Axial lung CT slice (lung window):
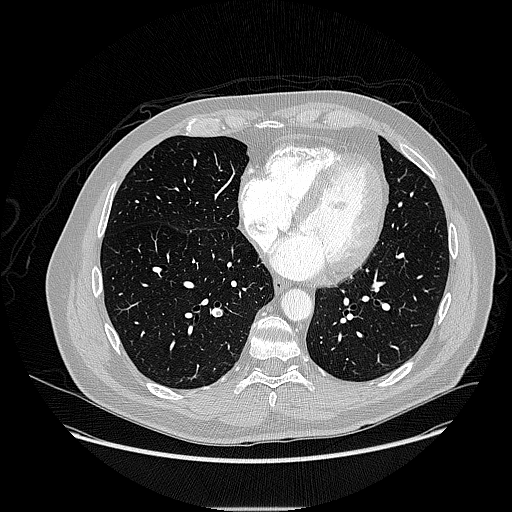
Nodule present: no